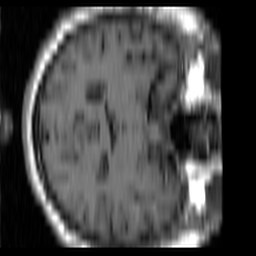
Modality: T1w
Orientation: axial
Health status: ill
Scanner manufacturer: siemens
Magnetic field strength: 1.5 T
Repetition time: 0.4 s
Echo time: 0.014 s